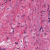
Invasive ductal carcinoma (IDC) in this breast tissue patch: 1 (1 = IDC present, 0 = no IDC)